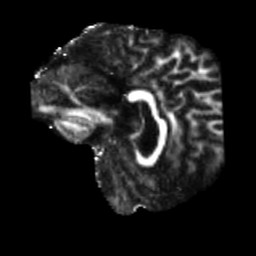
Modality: FA
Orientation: sagittal
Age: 47
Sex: male
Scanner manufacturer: siemens
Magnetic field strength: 3 T
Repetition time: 5.47 s
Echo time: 0.0854 s